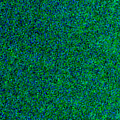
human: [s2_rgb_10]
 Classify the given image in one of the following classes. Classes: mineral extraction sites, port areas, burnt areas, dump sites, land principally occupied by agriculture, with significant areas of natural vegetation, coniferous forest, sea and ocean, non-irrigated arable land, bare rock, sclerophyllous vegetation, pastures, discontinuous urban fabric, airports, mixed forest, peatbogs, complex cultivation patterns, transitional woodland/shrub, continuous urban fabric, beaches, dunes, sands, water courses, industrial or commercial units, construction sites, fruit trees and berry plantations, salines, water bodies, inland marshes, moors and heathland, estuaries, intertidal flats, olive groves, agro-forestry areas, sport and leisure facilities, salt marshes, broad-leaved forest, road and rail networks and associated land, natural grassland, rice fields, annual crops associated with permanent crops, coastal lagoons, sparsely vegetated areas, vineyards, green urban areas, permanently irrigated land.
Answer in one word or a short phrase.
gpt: sea and ocean